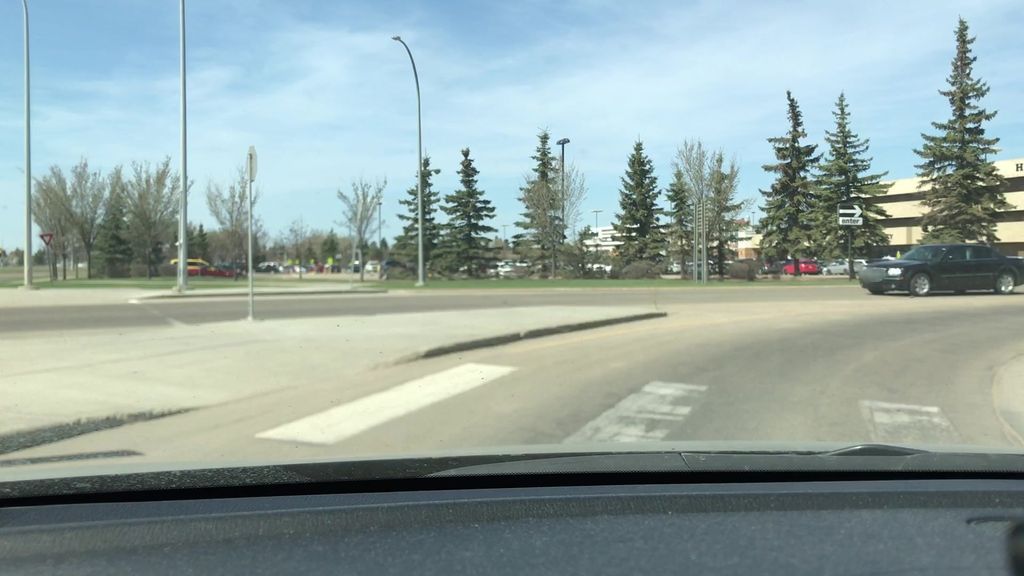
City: edmonton